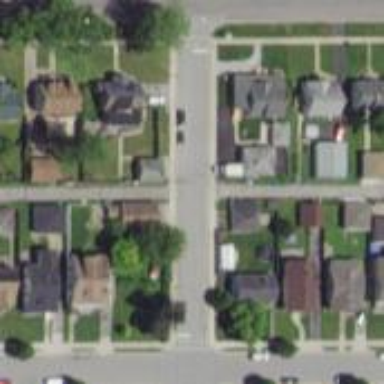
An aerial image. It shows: Alley classified as service road.